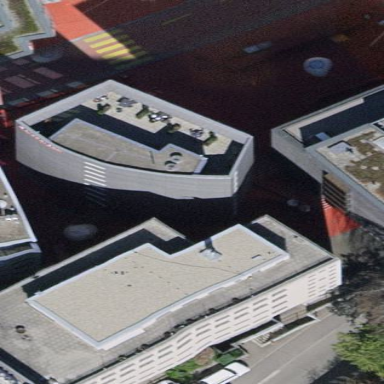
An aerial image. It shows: Office building.